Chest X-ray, AP view. Patient: 35 years old, sex M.
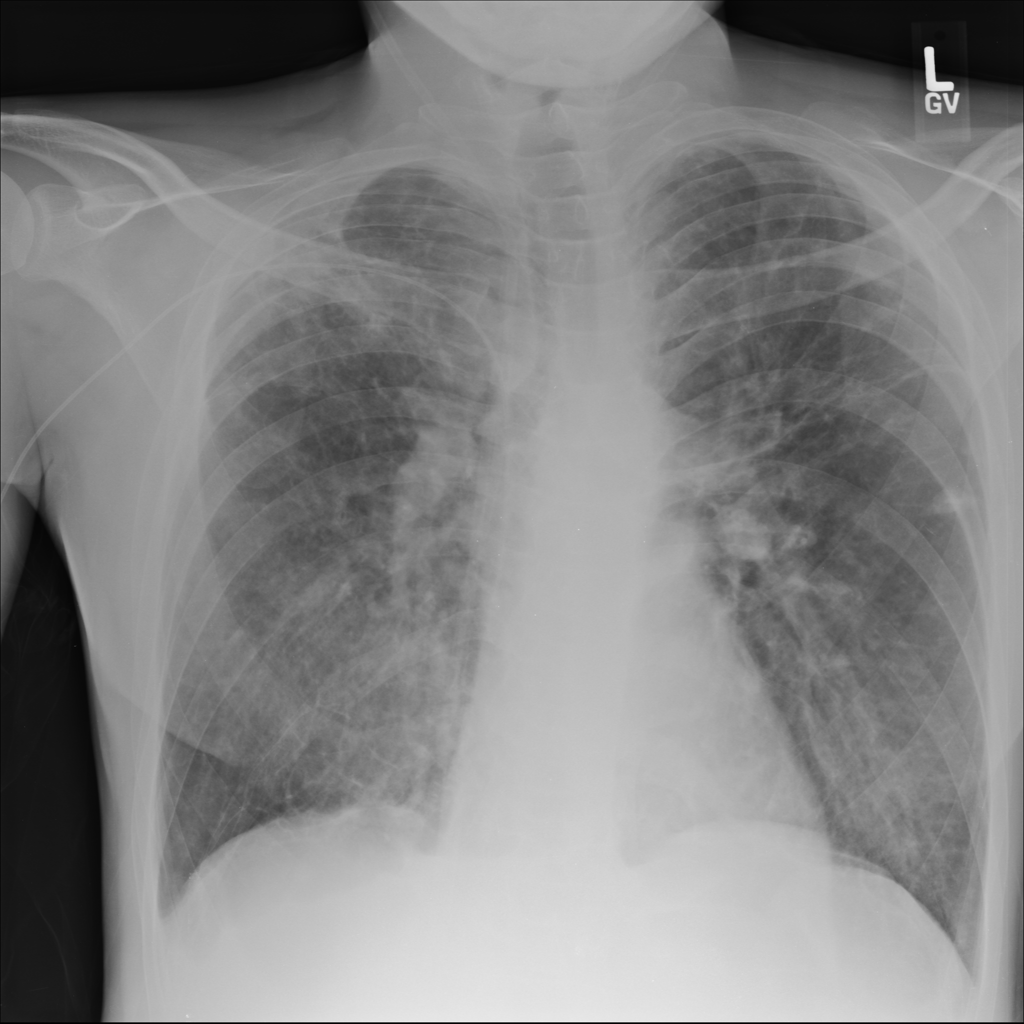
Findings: Nodule